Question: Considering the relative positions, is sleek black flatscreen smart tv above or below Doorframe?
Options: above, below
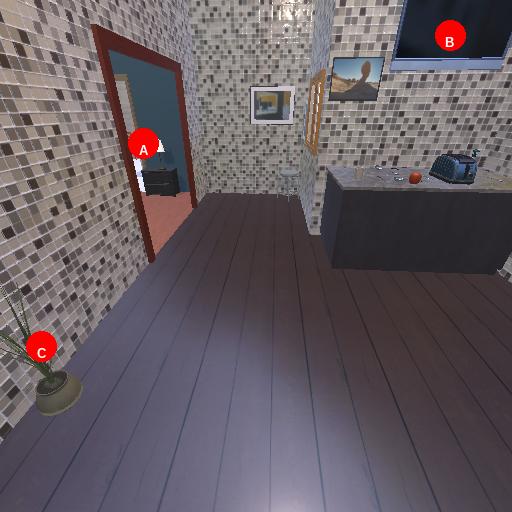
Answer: above